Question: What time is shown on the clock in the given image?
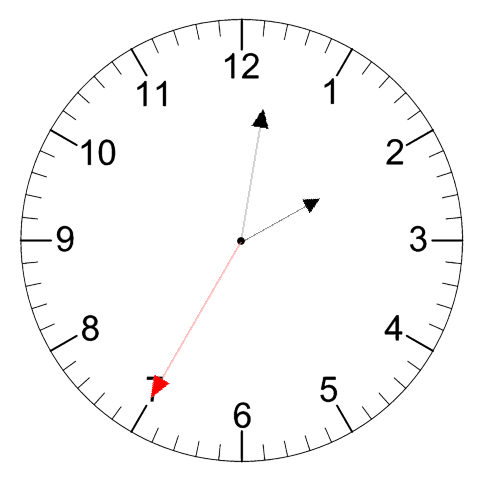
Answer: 02:01:35